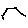
Label: hexagon